Interaction volume radius: 10 \u00c5
Interaction volume height: 25 \u00c5
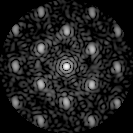
Disorder parameter: 0.403